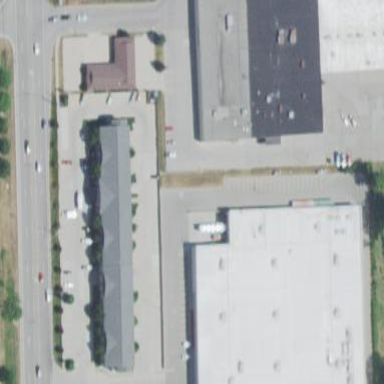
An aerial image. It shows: Department store building.